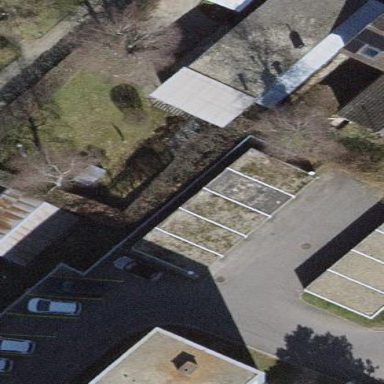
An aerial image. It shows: Group of garages.